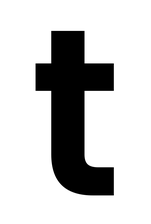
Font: Poppins-SemiBold